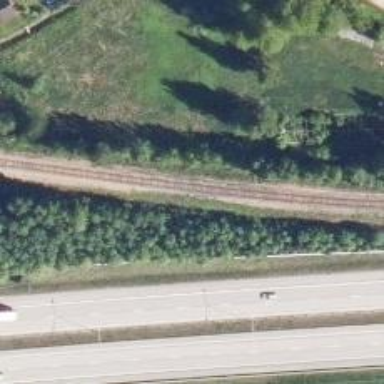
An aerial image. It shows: Railway track of B1 class.